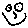
Label: smiley face